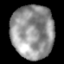
Tissue: lung
Cell type: Epithelial cells
Senescence score: 0.2301
Nuclear area (px): 2226
Mean DAPI intensity: 147.635